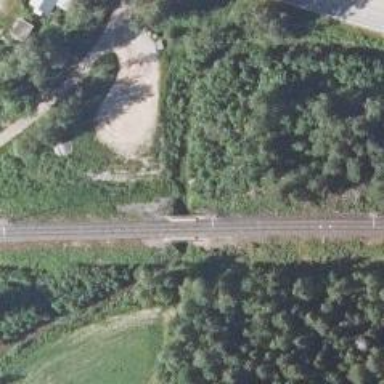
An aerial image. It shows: Bridge with electrified continuous railway track and contact line.